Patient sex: M
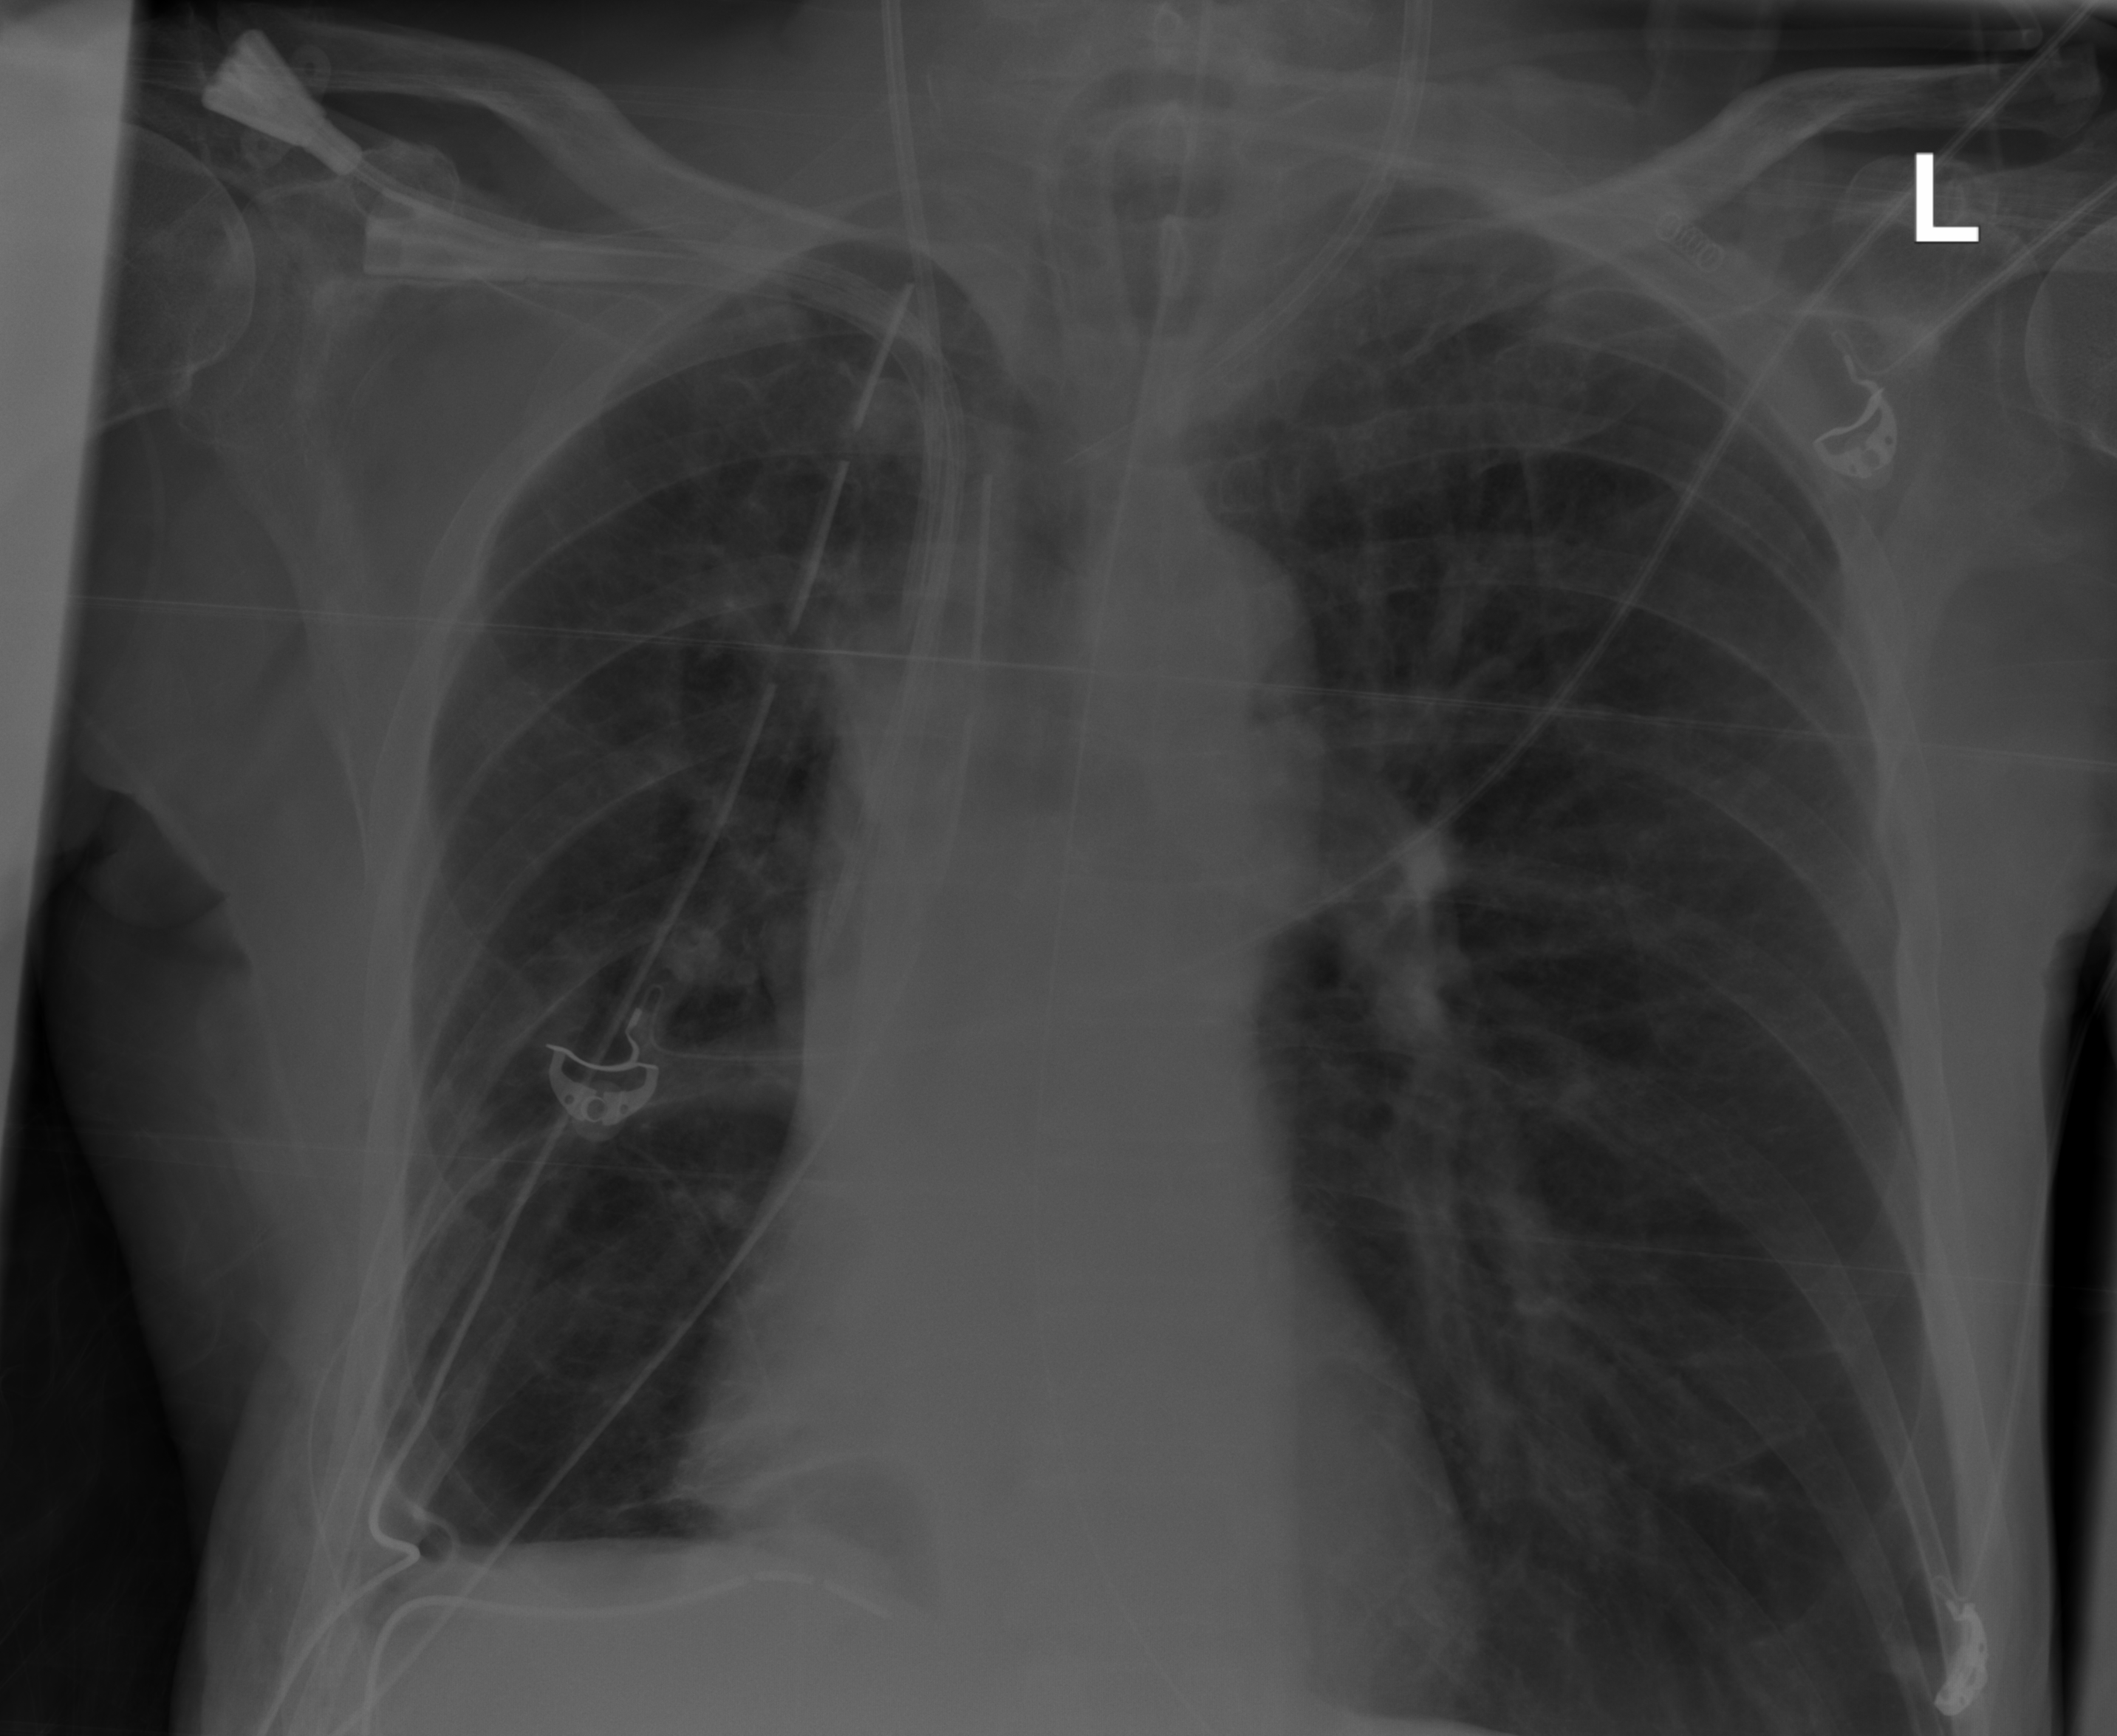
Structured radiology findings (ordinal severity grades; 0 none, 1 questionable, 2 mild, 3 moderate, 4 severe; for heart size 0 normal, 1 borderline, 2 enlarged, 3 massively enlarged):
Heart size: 0
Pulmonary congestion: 0
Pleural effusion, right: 1
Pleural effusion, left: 0
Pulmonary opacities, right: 0
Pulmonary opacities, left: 0
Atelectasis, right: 2
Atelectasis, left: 2